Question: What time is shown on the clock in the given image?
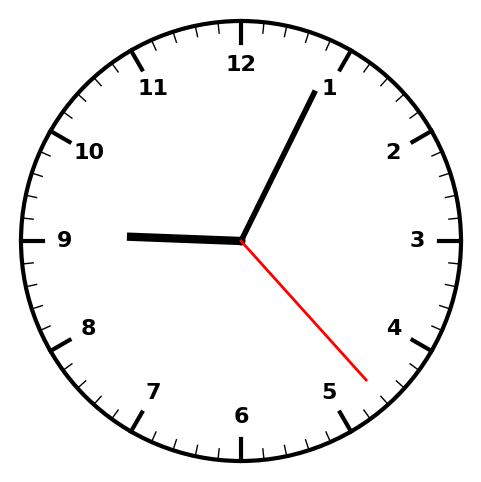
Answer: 09:04:23